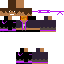
A male human skin with dark skin, wearing brown long hair dressed in a blue hoodie and black pants, featuring a closed mouth.